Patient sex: F
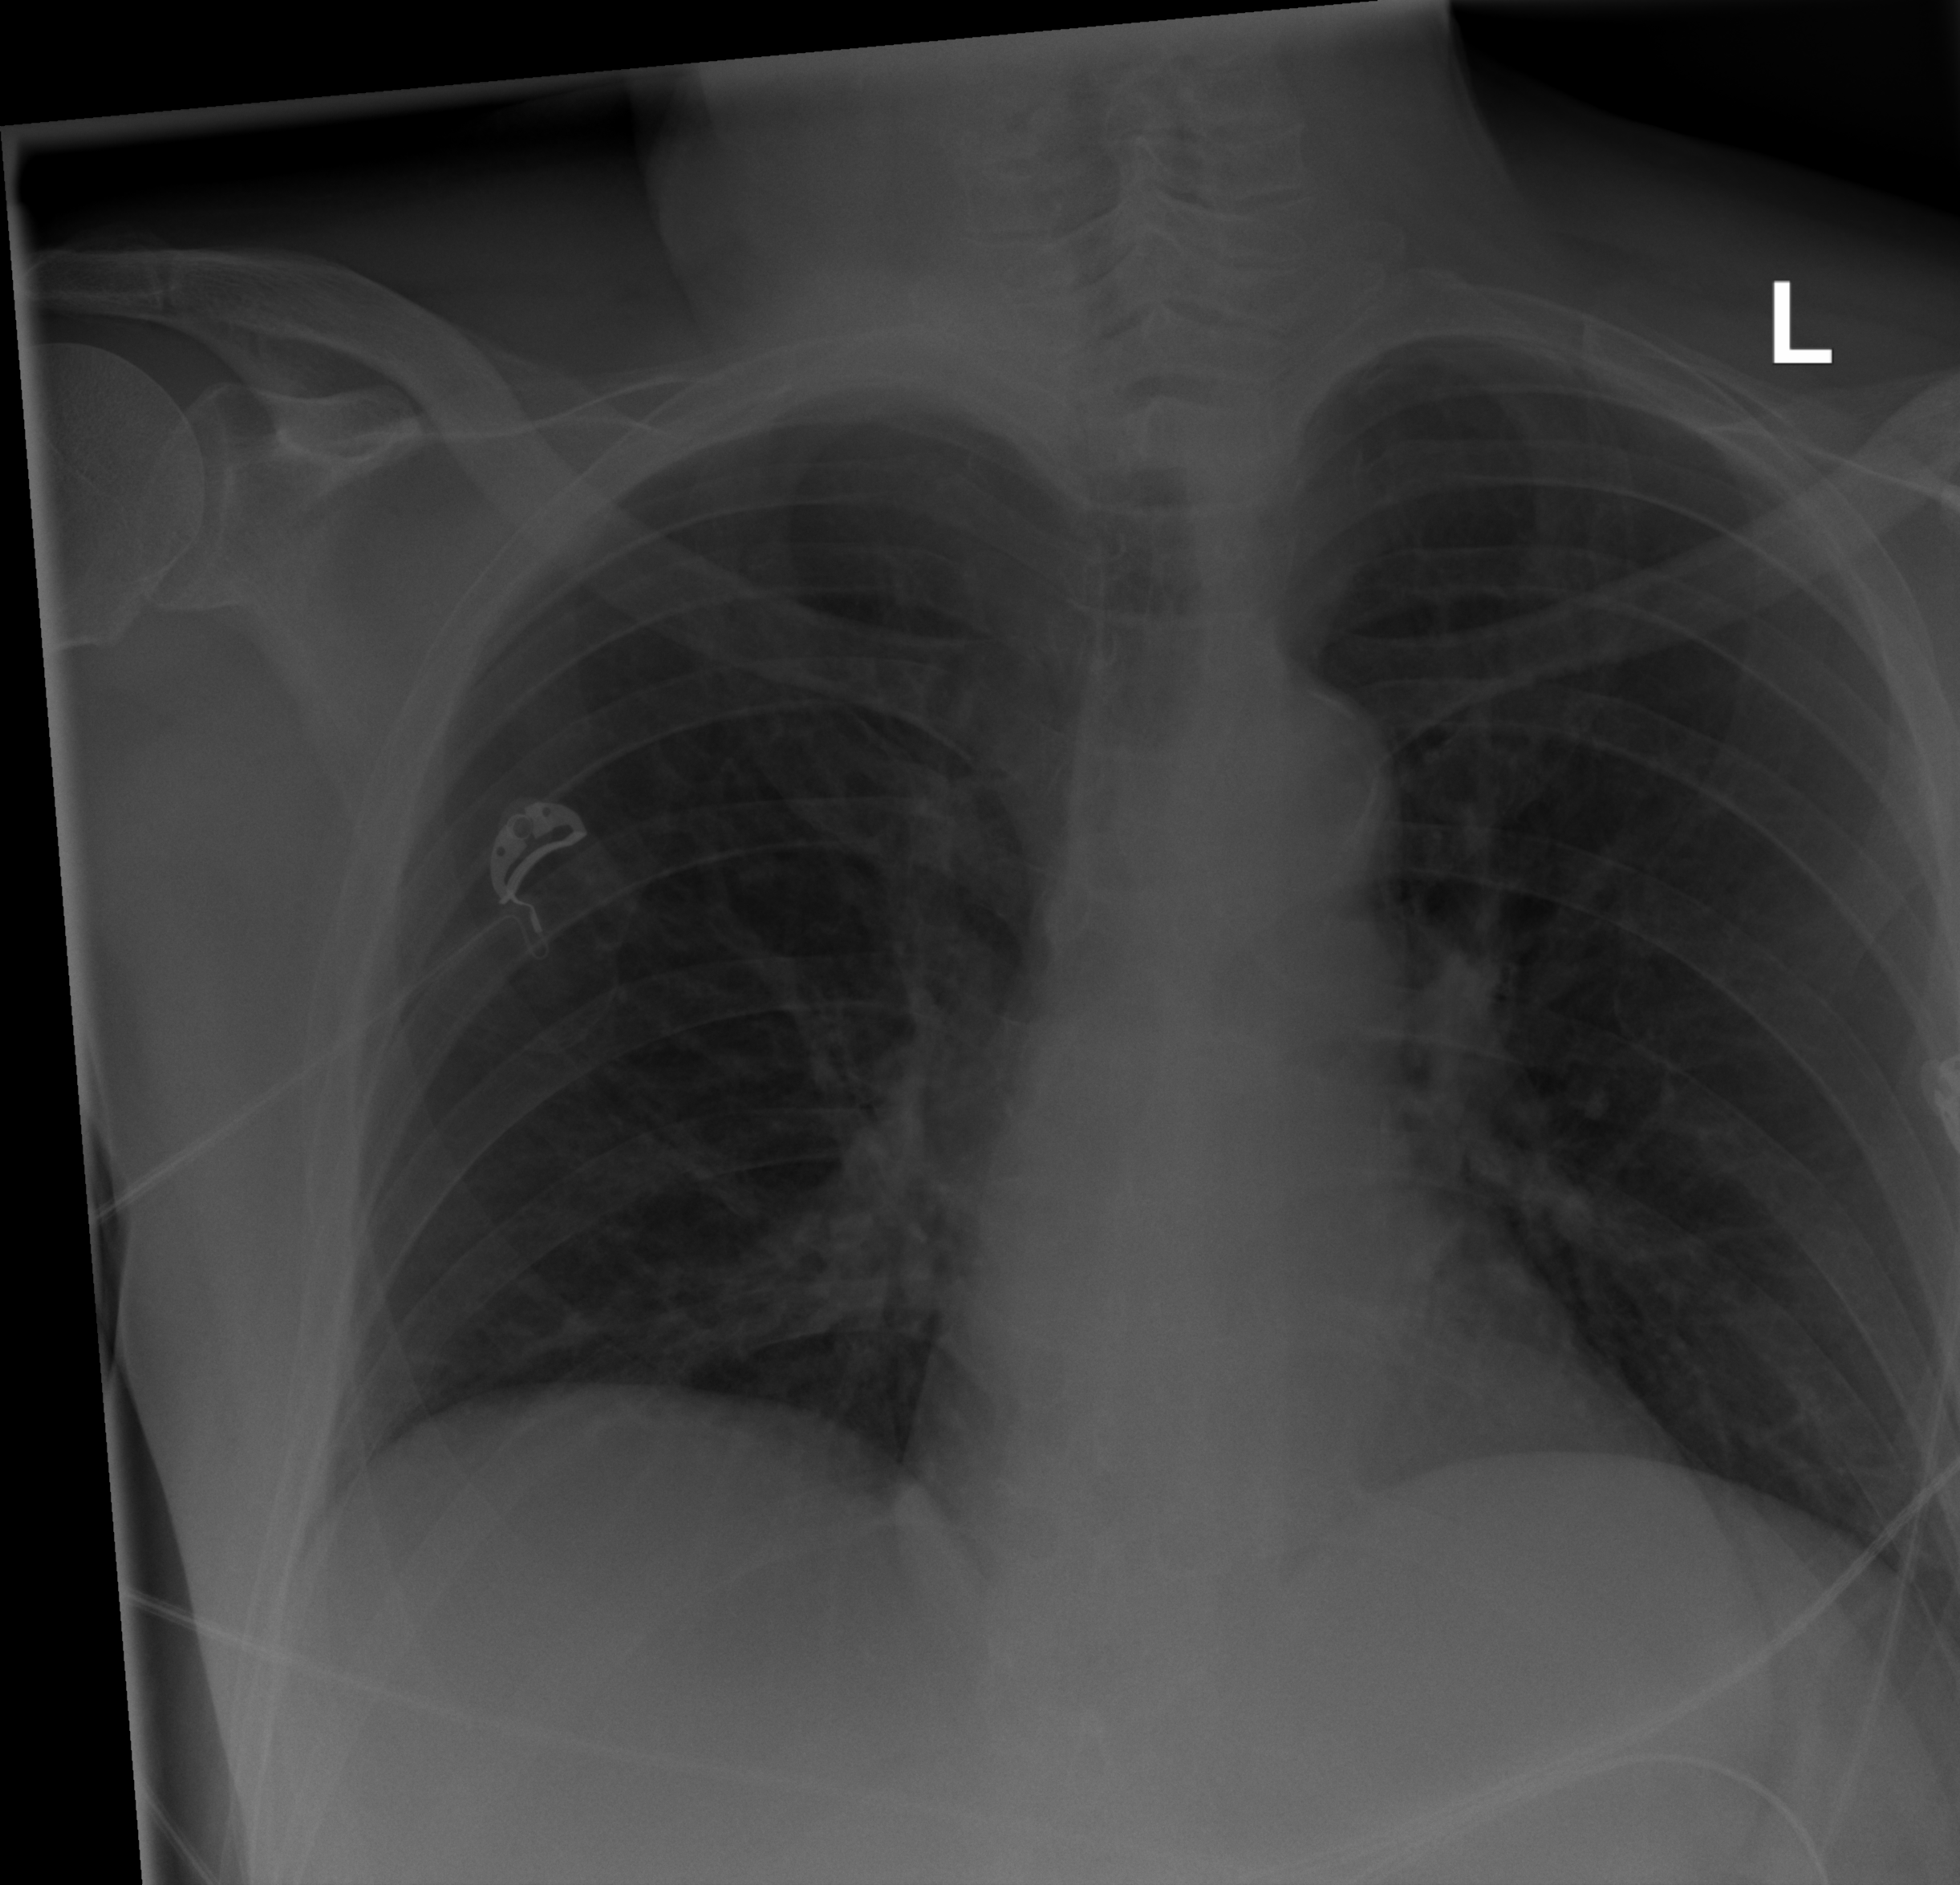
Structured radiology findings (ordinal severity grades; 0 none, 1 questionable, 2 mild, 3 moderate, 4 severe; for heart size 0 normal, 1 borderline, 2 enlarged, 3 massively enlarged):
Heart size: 1
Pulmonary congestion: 0
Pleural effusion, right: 0
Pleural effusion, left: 2
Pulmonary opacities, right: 0
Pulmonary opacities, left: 0
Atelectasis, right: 0
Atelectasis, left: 0